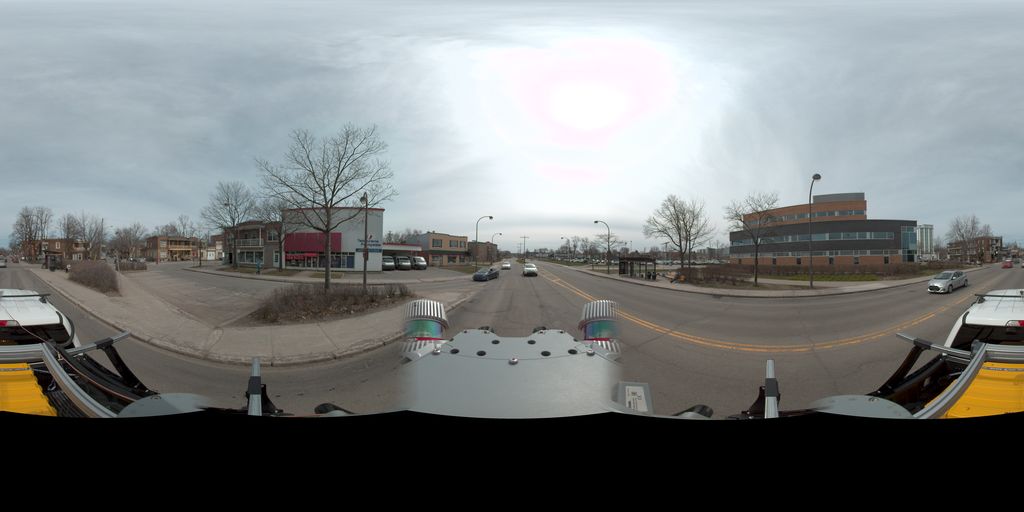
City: quebec_city